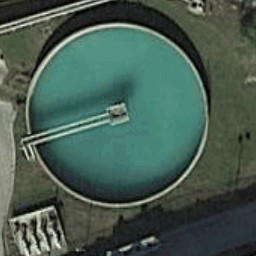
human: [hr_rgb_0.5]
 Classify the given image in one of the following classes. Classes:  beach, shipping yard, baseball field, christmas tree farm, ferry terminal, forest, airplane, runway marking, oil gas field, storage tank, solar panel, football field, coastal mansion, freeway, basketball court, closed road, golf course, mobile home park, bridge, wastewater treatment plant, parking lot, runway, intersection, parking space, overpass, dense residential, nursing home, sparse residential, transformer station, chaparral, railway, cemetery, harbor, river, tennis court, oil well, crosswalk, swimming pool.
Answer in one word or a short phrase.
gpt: wastewater treatment plant